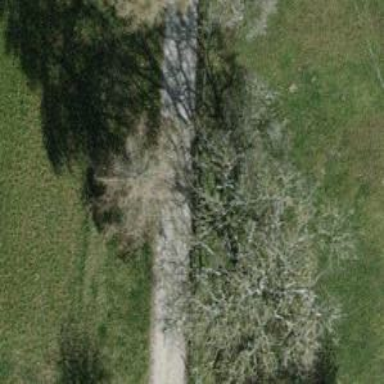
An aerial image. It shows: Broadleaved tree with lush foliage.